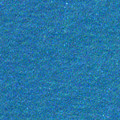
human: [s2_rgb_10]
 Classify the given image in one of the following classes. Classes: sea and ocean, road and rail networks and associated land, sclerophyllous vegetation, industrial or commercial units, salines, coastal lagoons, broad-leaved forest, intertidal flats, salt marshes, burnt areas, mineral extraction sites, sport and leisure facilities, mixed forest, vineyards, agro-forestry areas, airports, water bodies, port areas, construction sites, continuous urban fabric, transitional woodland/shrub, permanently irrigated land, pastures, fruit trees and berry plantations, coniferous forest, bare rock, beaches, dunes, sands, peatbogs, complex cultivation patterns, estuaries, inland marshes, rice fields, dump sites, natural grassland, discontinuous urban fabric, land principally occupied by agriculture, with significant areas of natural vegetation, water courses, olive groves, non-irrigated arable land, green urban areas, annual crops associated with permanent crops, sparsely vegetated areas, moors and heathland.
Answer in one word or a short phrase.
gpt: sea and ocean